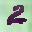
Label: 2